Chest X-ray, PA view. Patient: 42 years old, sex M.
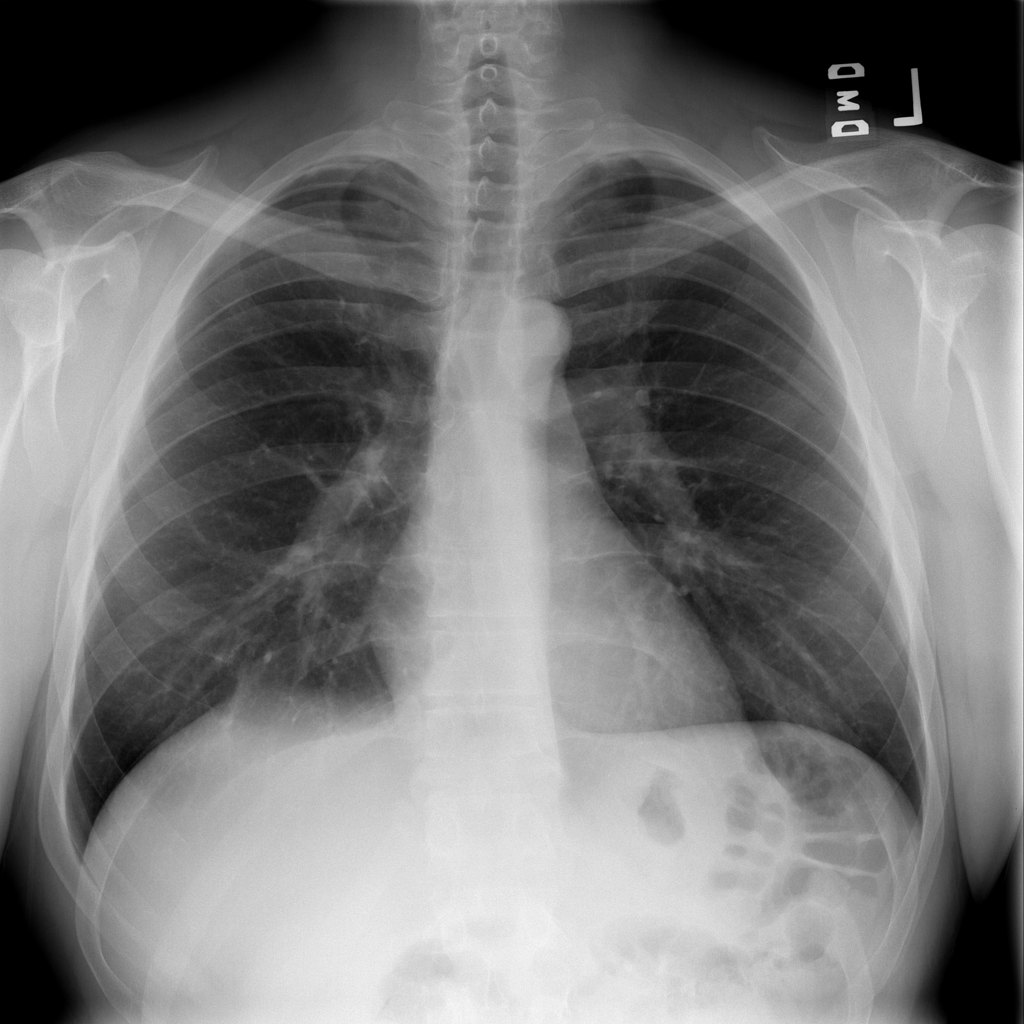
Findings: No Finding